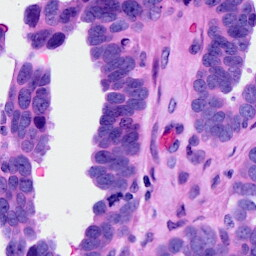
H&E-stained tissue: Ovarian